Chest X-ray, PA view. Patient: 23 years old, sex F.
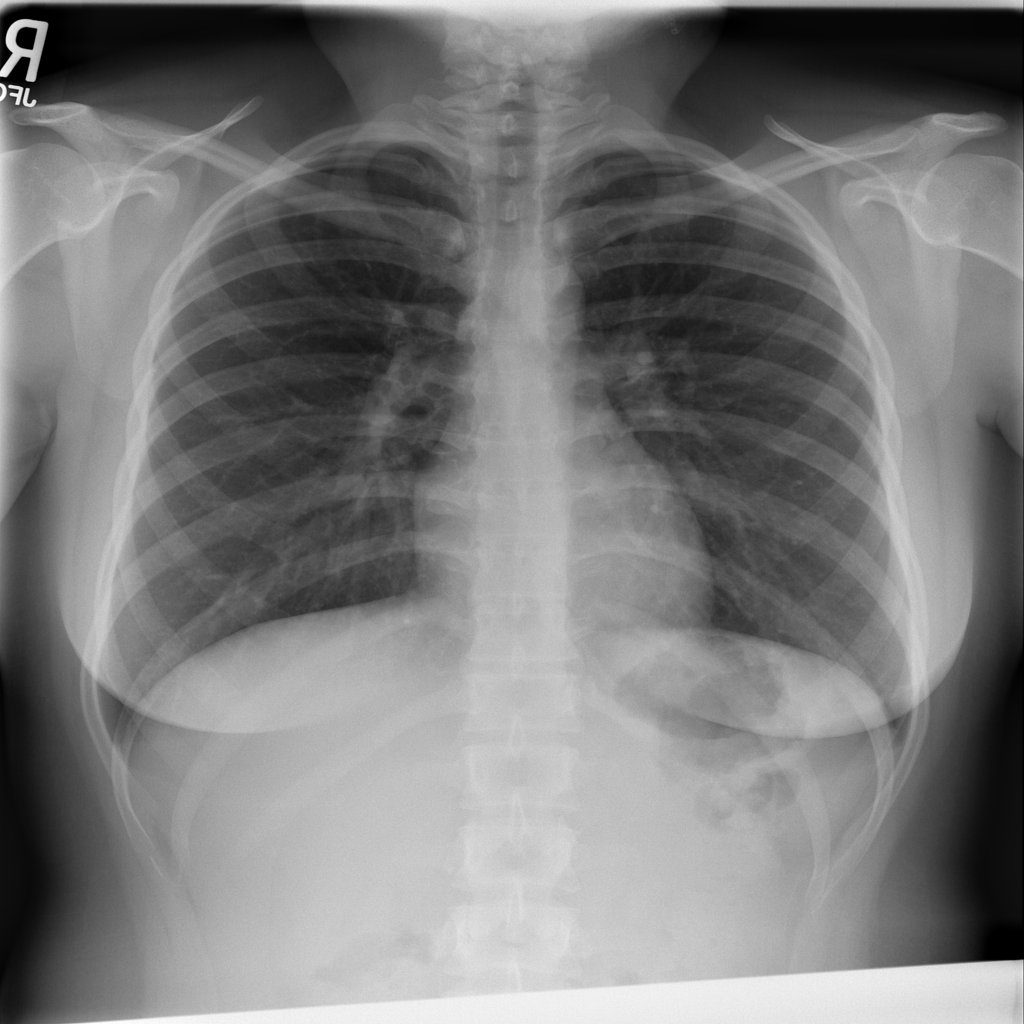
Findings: No Finding